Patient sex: F
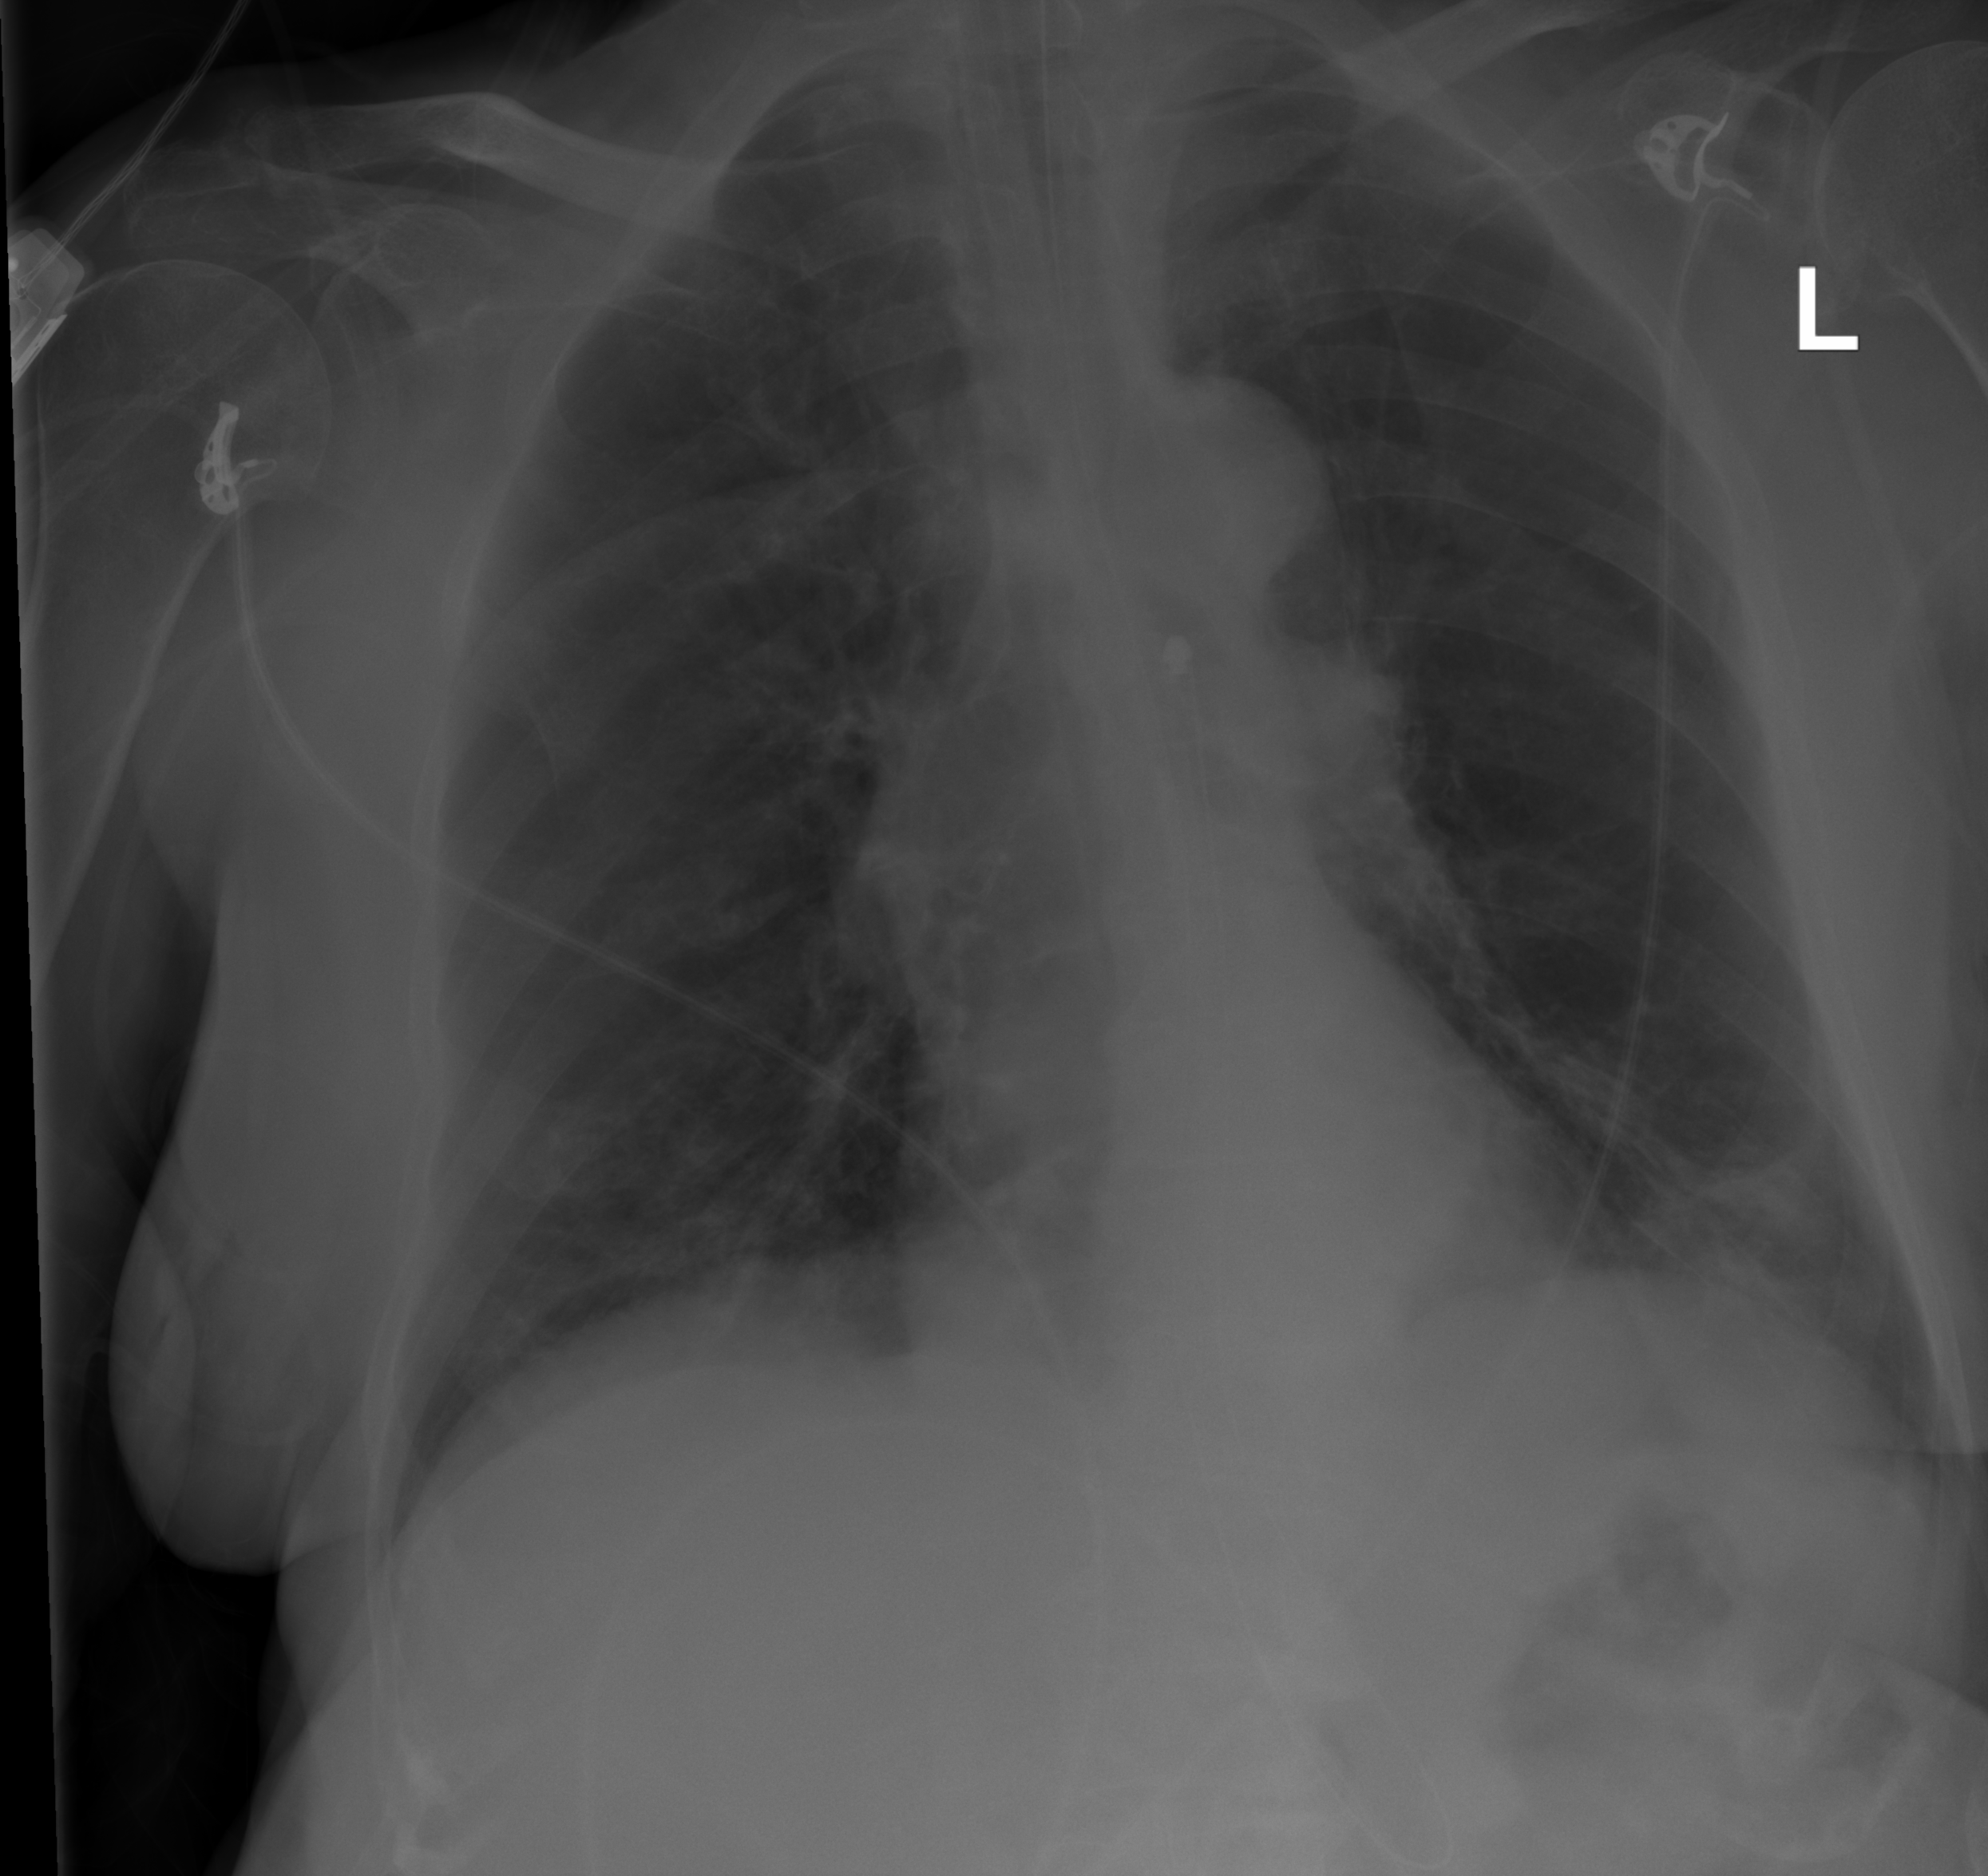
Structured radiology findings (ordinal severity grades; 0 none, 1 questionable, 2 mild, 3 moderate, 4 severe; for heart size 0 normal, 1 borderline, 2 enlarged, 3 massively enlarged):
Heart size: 0
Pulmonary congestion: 0
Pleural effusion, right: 0
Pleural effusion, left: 0
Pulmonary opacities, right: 0
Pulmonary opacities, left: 0
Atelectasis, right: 2
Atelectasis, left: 2